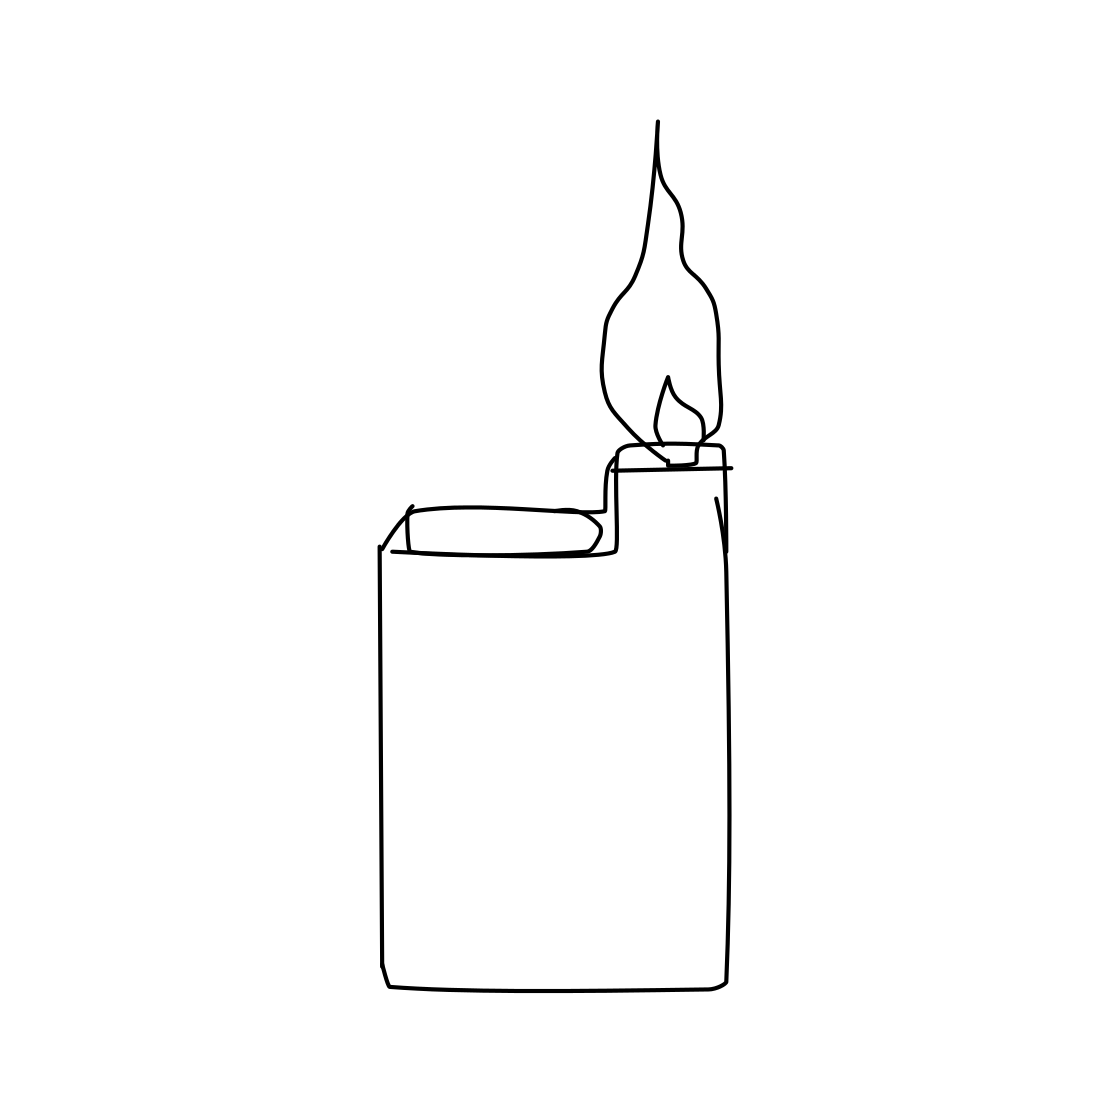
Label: lighter